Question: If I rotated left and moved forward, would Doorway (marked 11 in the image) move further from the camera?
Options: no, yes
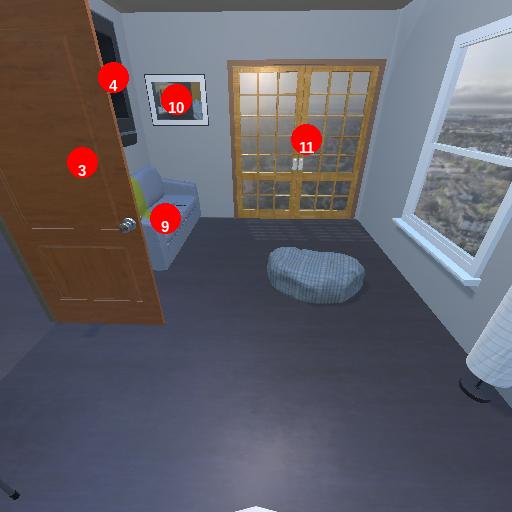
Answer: no